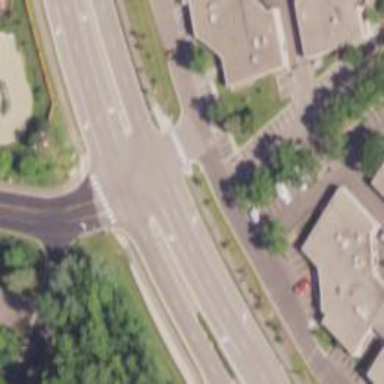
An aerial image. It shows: Asphalt cycleway featuring zebra crossing. The crossing is uncontrolled.